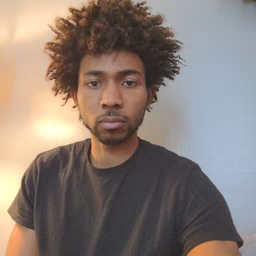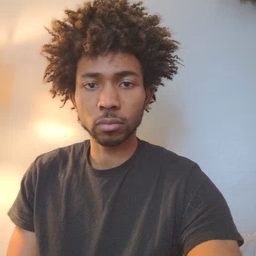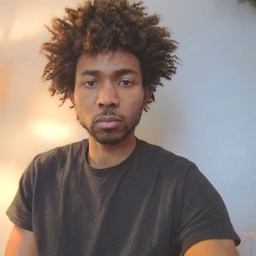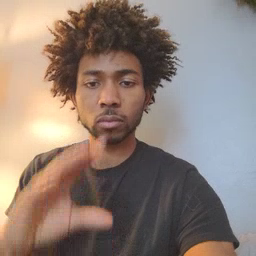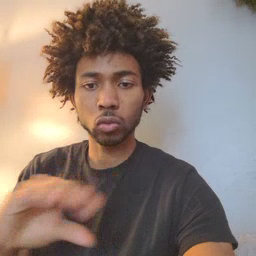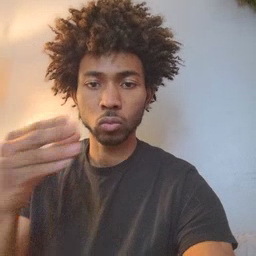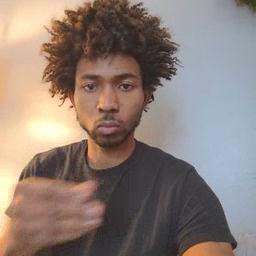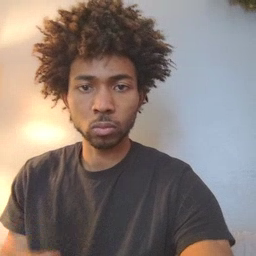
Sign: story